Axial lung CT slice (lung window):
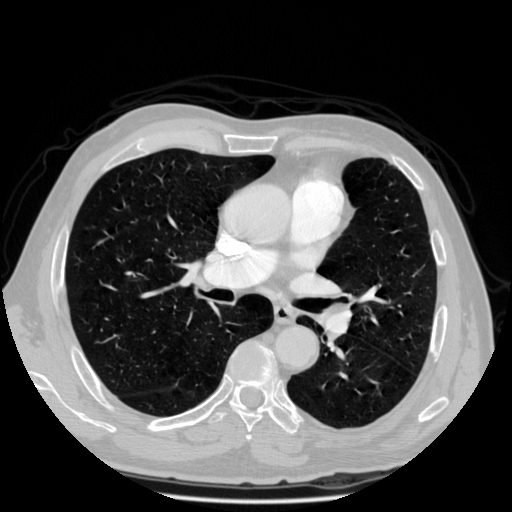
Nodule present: no